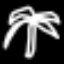
Label: palm tree